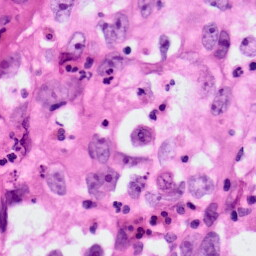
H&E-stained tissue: Lung